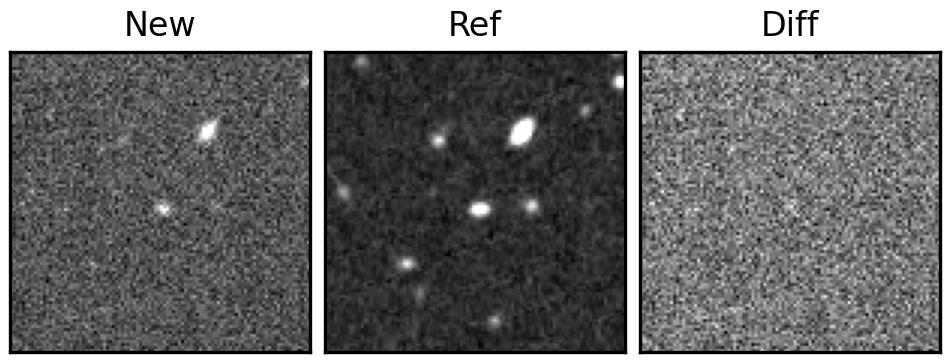
Label: real